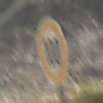
Verkehrszeichen: Geschwindigkeit100
Umgebung: Outdoor, Nature
Tageszeit: MorningAfternoon
Wetter: PartlyCloudy
Licht: Natural
Jahreszeit: NotSpecified
Kontrast: HighContrast